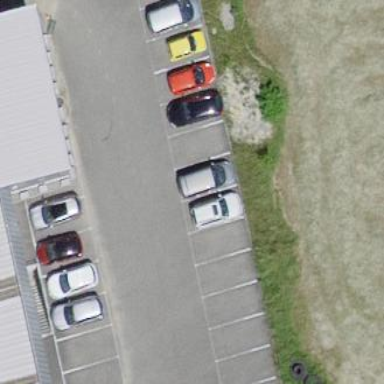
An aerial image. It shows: Parking area with surface.